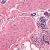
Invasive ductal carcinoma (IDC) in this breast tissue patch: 0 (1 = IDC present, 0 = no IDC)